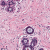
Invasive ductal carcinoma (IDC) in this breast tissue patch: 0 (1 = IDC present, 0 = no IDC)